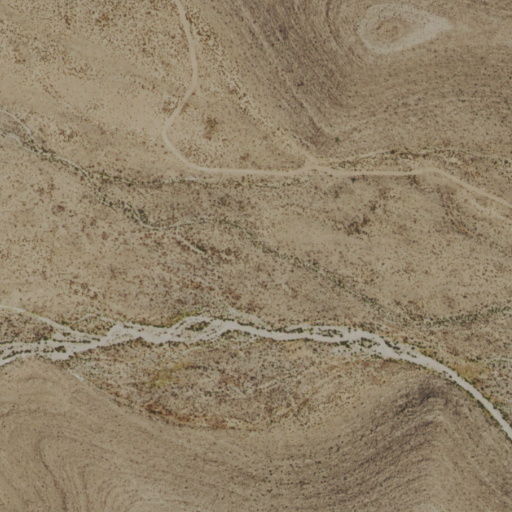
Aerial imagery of valley in New Mexico named South Hammock Canyon containing shrub and grassland